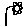
Label: flower